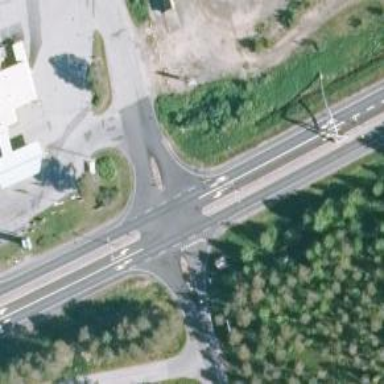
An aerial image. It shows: Road with "give way" sign.